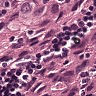
Metastatic tissue present: yes